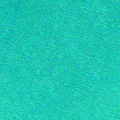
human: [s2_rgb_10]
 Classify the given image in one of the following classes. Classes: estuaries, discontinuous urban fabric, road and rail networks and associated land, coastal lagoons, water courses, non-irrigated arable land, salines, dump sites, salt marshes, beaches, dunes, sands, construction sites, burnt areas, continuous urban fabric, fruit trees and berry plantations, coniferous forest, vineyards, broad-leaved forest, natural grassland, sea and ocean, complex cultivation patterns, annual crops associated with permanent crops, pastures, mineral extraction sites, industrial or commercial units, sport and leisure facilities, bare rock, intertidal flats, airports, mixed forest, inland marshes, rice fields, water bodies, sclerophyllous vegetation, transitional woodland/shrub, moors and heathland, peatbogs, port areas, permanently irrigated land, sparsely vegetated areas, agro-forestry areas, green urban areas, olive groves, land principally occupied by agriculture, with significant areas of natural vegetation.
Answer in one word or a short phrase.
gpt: sea and ocean